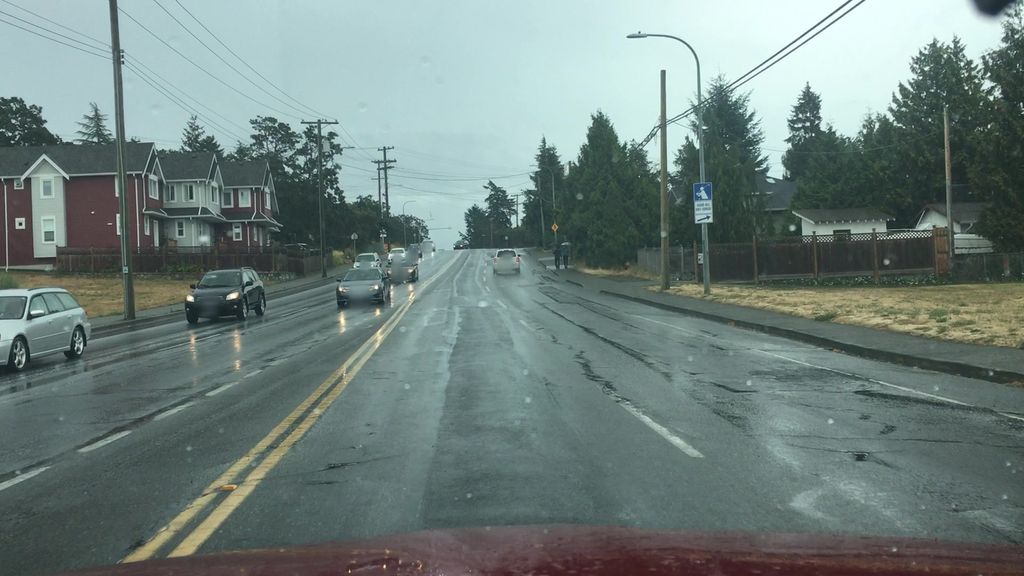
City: victoria